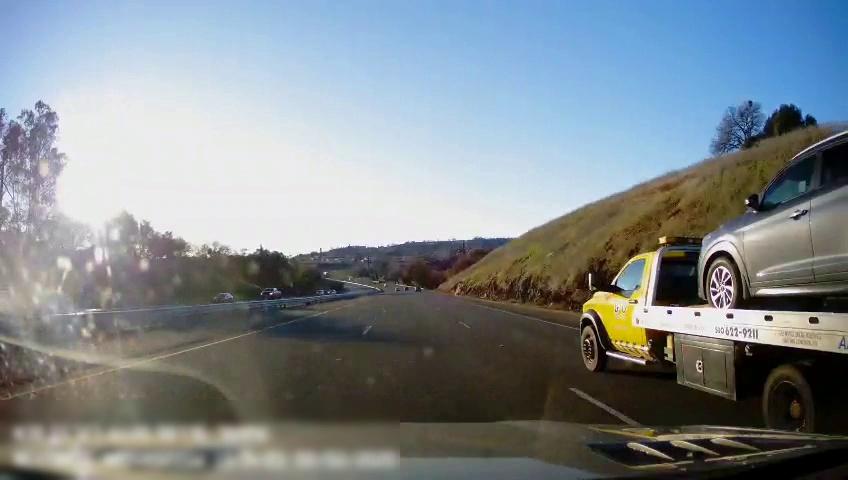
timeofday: Day
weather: Sunny
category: Drivable Space
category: Drivable Space
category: Vehicles | Truck
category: Vehicles | SUV
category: Vehicles | Truck
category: Lanes | Current Lane
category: Lanes | Current Lane
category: Lanes | Alternate Lane
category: Lanes | Alternate Lane